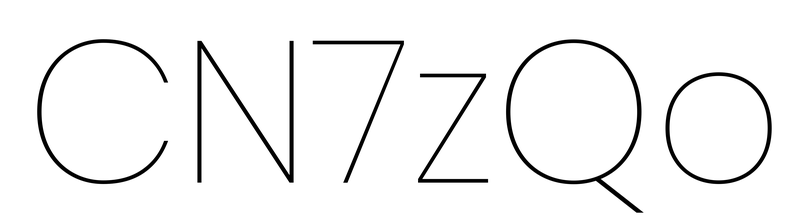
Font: Poppins-Thin